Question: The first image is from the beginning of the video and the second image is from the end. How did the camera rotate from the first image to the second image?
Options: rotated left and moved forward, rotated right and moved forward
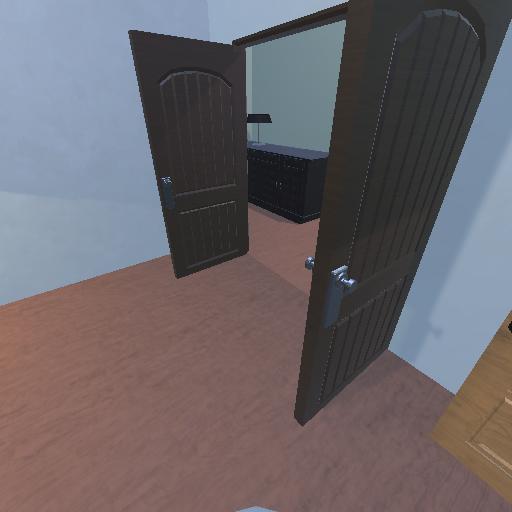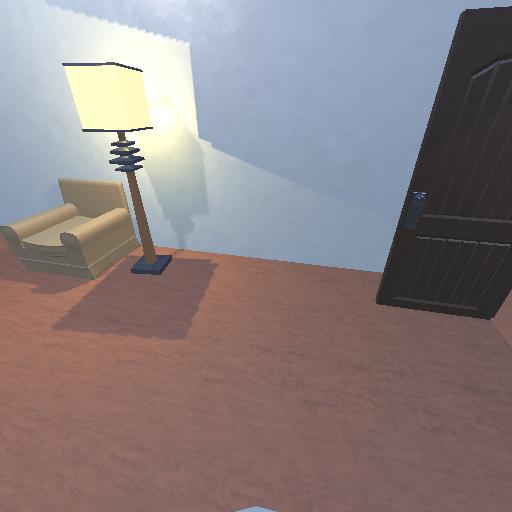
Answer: rotated left and moved forward